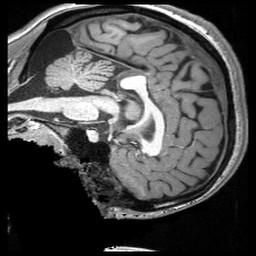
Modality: T1w
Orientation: sagittal
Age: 19
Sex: female